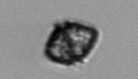
Label: Kryptoperidinium_triquetrum